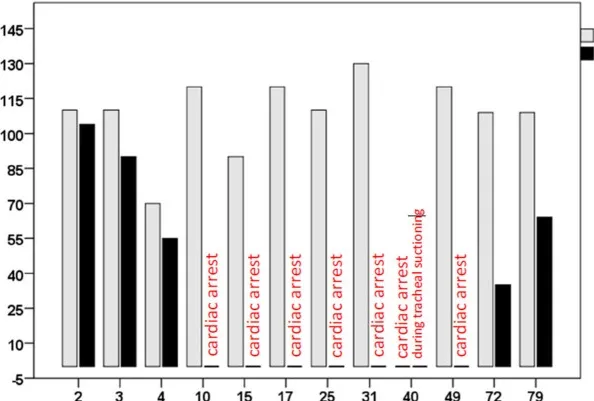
shows the heart rate in beats per minute prior (gray bars) and immediately after eyeball pressure testing (black bars, annotation "cardiac arrest," respectively), at the 11 investigated points in time. On day 40, cardiac arrest occurred independently of EP during tracheal suctioning.
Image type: pathology (immunostaining)